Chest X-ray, PA view. Patient: 53 years old, sex M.
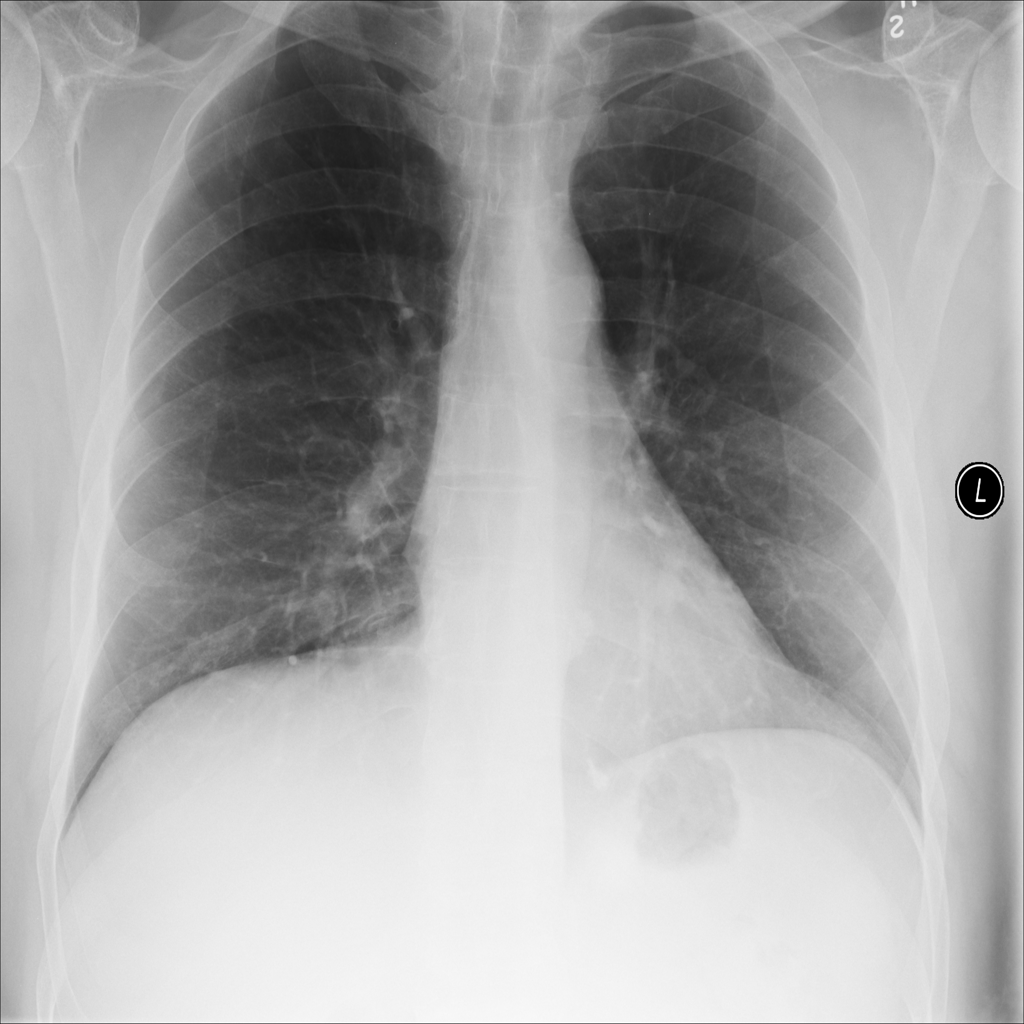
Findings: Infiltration